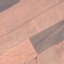
Land use / land cover class: AnnualCrop